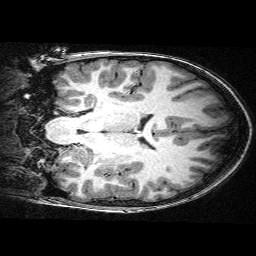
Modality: T1w
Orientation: coronal
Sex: male
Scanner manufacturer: siemens
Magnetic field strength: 3 T
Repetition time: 2.3 s
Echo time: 0.00336 s